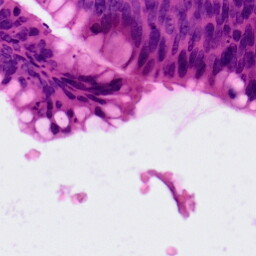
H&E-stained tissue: Colon